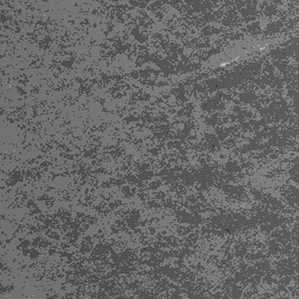
Label: frost